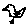
Label: bird